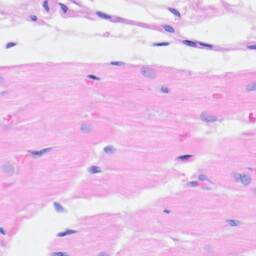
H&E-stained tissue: Heart